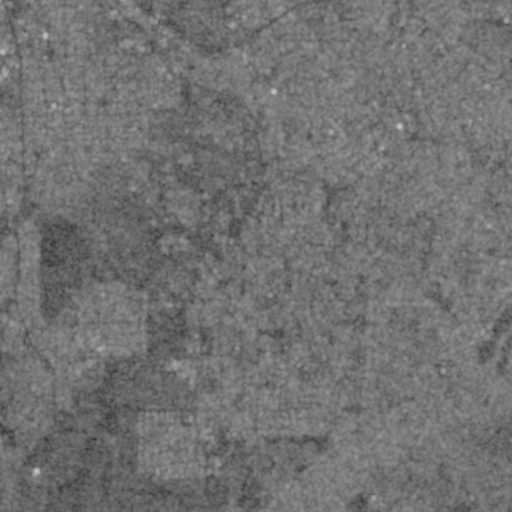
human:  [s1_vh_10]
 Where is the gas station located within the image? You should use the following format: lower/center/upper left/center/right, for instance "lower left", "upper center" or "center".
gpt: The gas station is located in the upper left of the image.
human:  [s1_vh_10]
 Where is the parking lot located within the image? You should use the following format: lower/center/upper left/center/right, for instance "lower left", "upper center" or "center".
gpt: The parking lot is located in the upper left of the image.
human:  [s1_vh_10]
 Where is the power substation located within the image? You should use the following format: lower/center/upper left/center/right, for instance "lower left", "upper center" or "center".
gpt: The power substation is located in the center left of the image.
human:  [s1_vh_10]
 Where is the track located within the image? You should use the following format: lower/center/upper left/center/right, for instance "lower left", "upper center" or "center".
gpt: The track is located in the upper left of the image.
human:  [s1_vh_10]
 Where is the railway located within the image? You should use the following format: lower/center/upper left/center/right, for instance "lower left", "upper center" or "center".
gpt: The railway is located in the left of the image.
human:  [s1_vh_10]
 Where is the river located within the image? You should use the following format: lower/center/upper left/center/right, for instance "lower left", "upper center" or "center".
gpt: The river is located in the left of the image.
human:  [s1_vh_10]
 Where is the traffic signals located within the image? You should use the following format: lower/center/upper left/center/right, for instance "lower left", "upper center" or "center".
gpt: The traffic signals is located in the upper left of the image.
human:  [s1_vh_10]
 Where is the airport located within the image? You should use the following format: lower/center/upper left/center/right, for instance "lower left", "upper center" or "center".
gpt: There is no airport in the image.

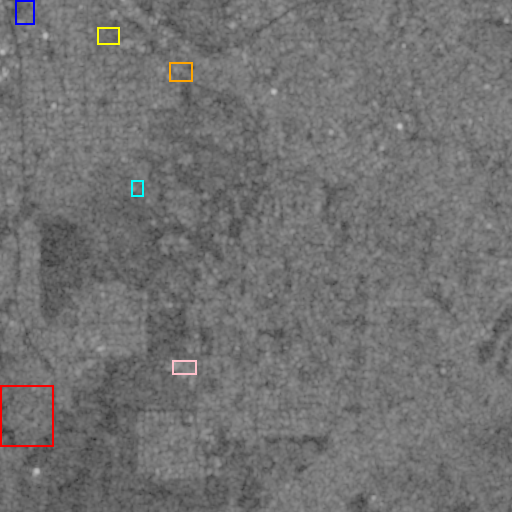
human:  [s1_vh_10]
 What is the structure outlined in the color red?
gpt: The structure outlined in red is a park.
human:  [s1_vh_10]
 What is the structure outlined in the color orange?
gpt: The structure outlined in orange is a parking lot.
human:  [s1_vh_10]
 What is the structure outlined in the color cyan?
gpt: The structure outlined in cyan is a power substation.
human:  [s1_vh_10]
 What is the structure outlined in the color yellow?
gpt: The structure outlined in yellow is a track.
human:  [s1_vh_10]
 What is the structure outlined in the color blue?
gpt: The structure outlined in blue is a building.
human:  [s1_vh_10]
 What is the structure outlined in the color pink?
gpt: The structure outlined in pink is a building.
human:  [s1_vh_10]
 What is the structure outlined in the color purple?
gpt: There is no purple outline.